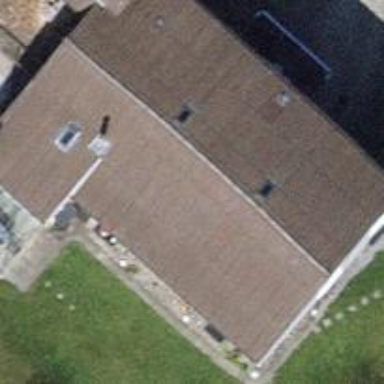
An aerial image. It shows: Gabled roof farm building.